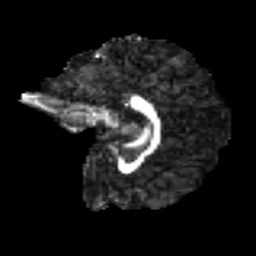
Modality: FA
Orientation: sagittal
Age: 22
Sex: female
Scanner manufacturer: ge
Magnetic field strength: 3 T
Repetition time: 7.8 s
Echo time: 0.0607 s